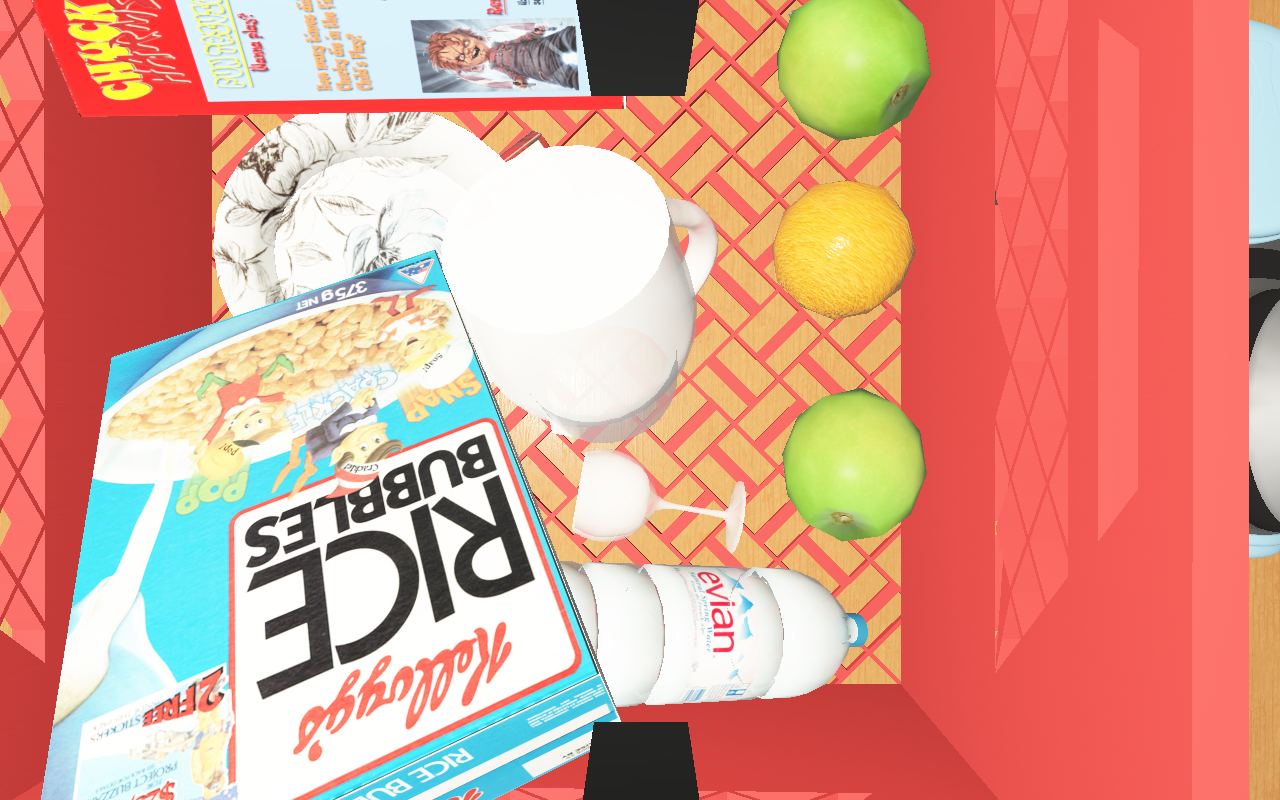
Objects in the scene:
carafe
water bottle
apple
apple
orange
orange
spoon
wineglass
cereal box